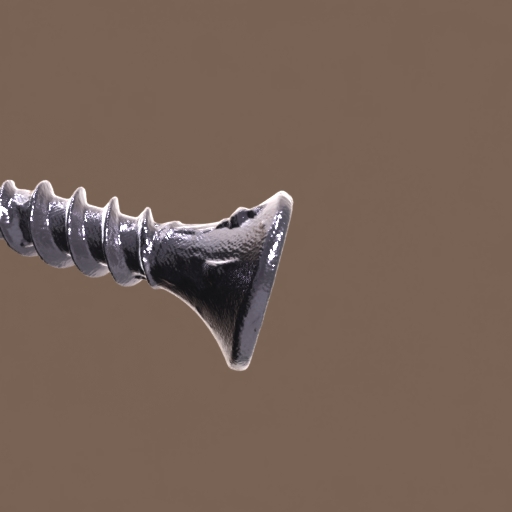
Label: screw